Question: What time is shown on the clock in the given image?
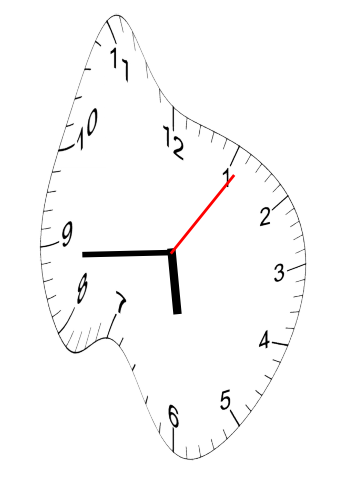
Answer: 05:44:06